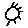
Label: sun